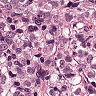
Metastatic tissue present: yes